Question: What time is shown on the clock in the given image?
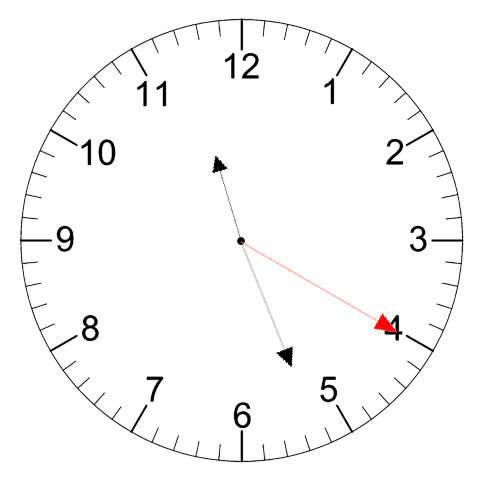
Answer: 11:26:20